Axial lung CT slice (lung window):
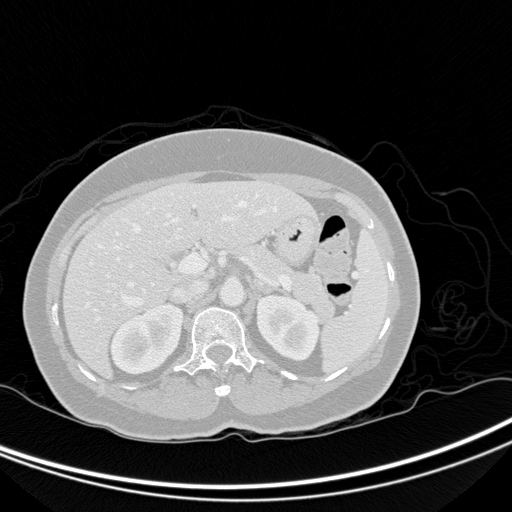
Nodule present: no